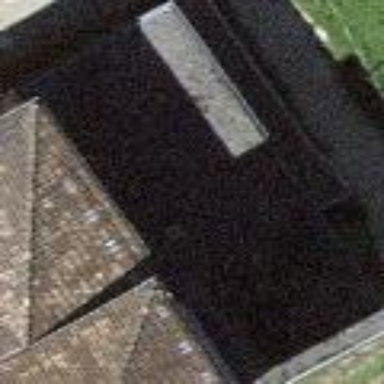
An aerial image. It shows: Part of building.